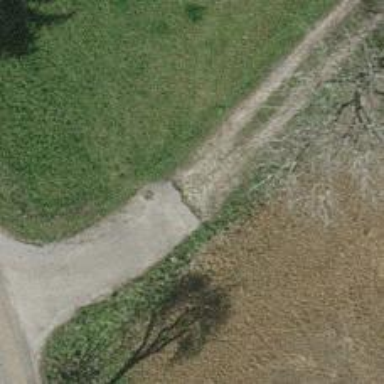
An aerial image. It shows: Track road with grade4 tracktype.